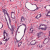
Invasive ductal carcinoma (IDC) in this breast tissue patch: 1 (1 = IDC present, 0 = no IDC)